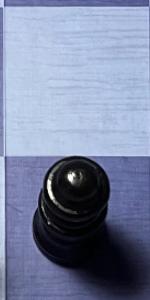
Label: Queen_Black